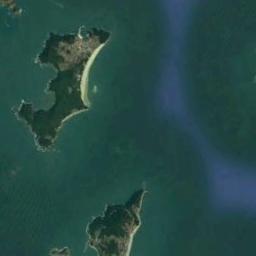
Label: island